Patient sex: M
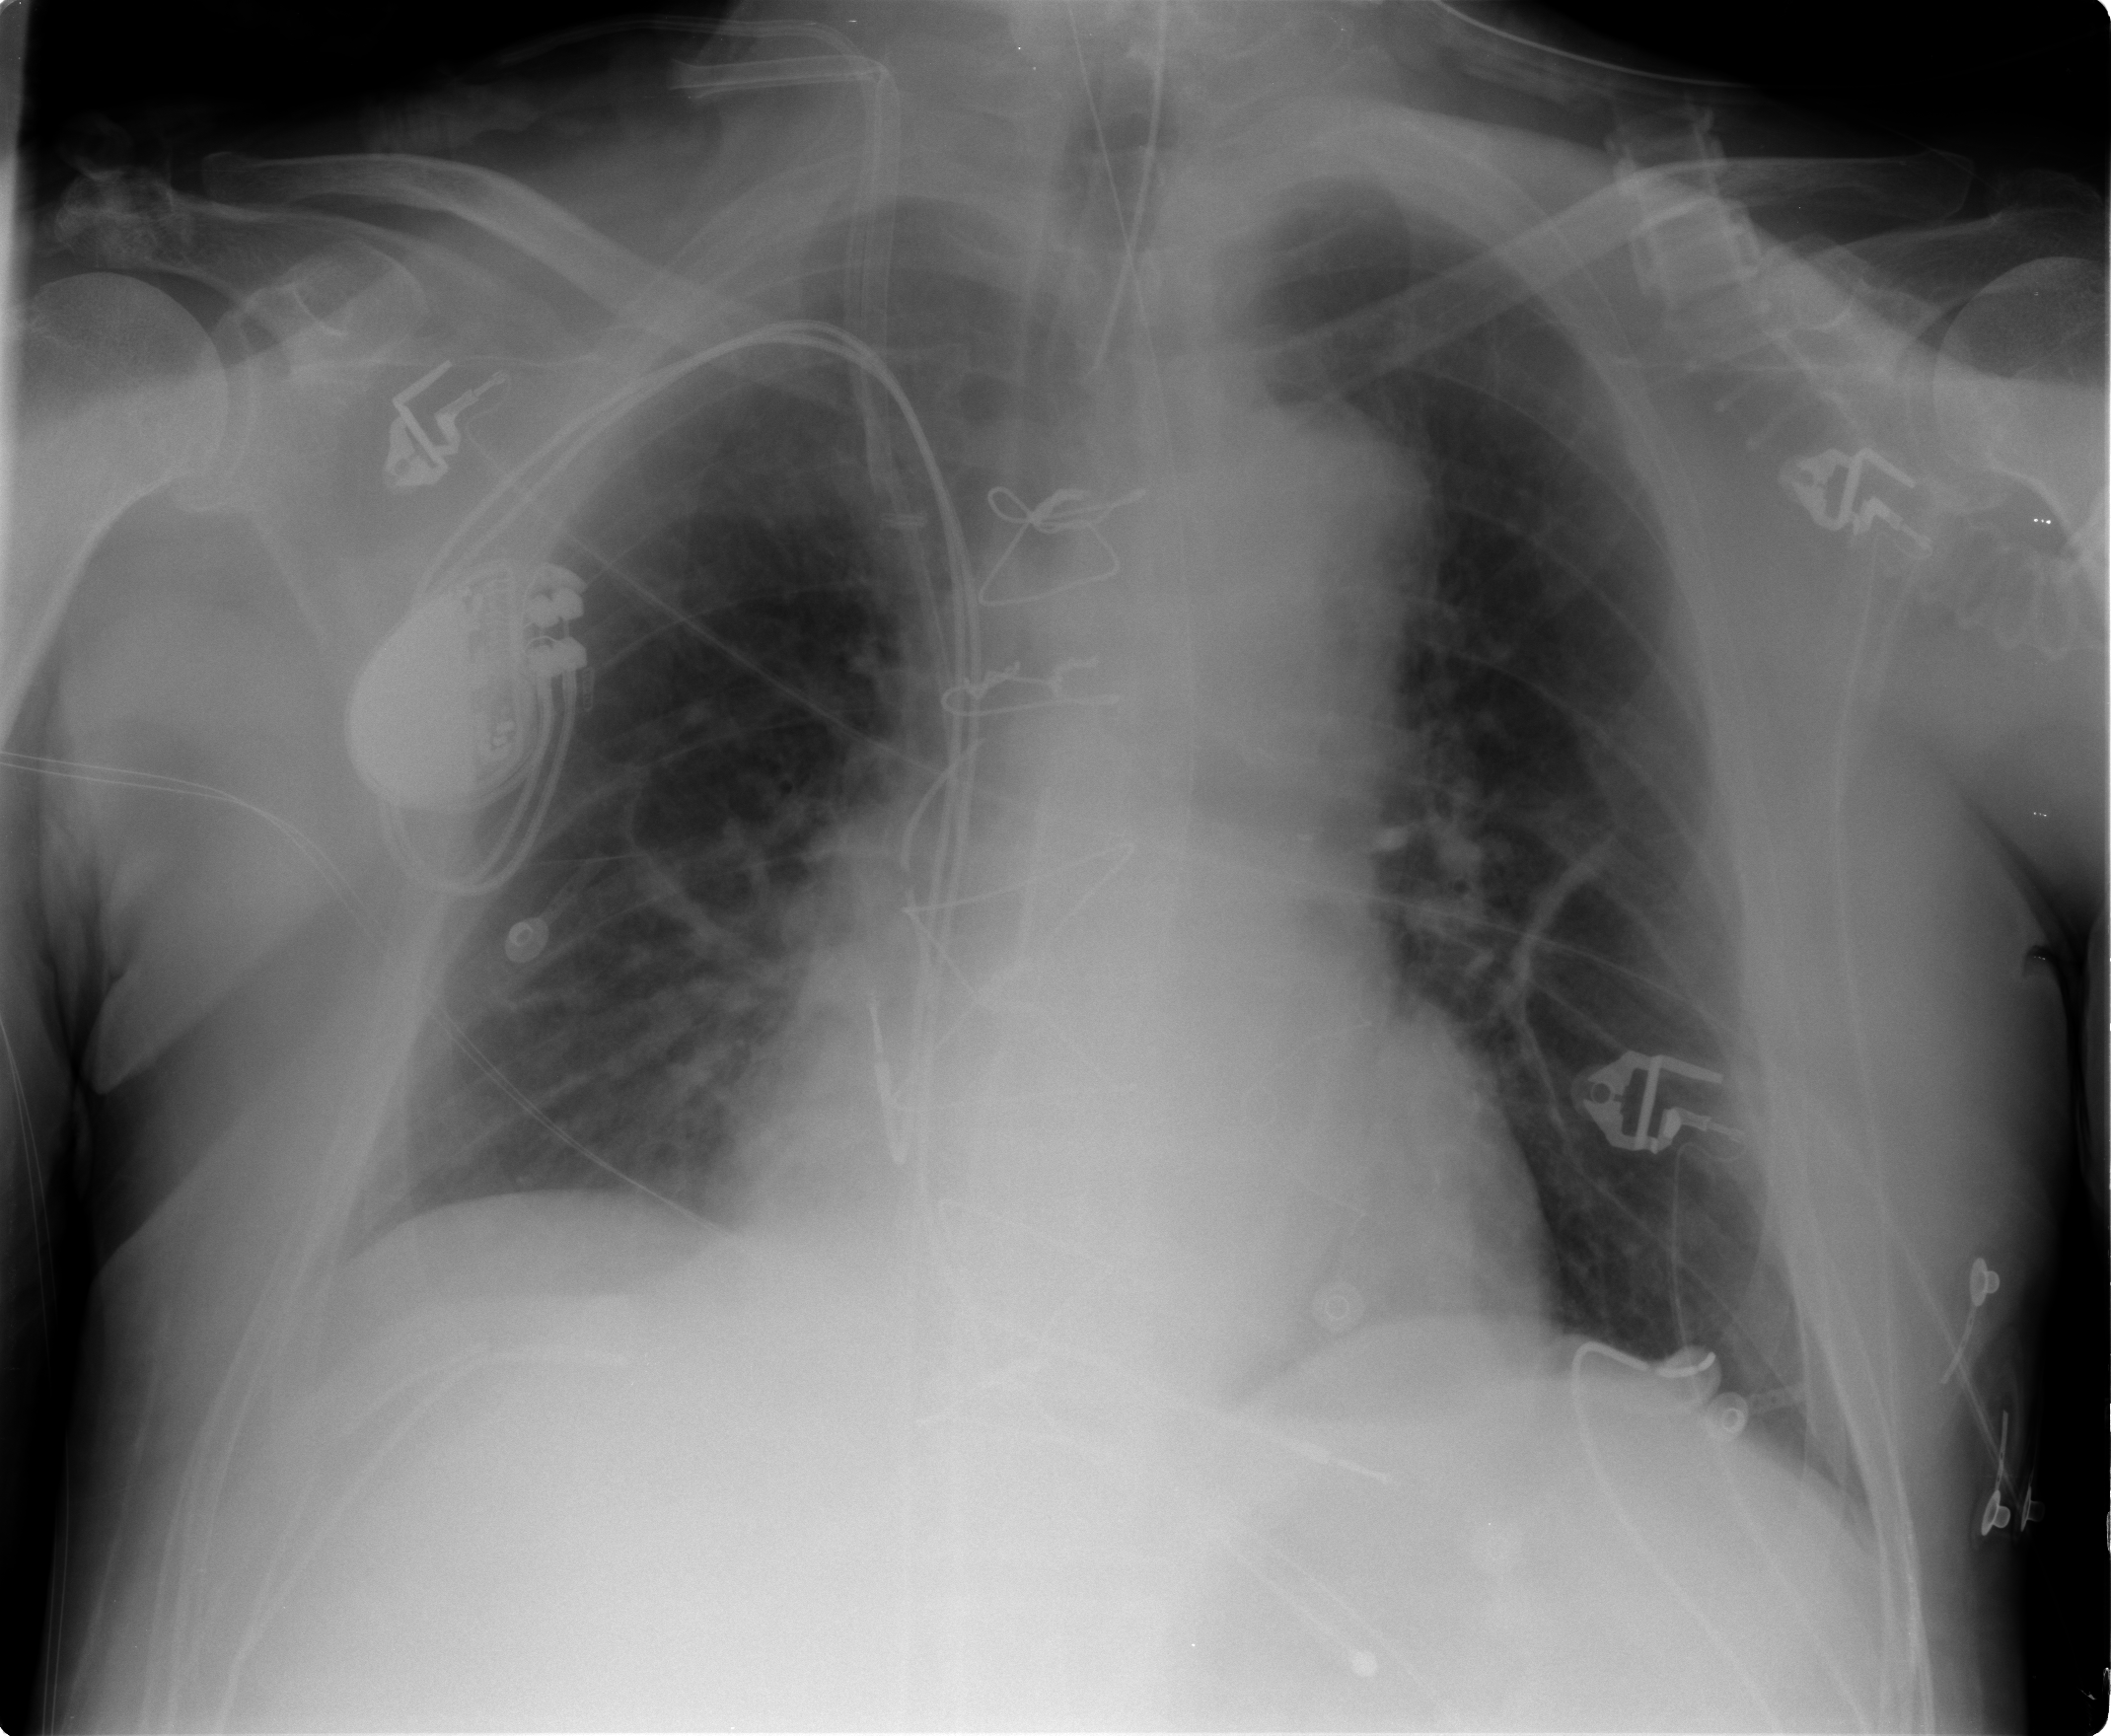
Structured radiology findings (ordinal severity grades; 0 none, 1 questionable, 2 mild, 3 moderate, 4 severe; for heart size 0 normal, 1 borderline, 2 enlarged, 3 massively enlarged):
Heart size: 2
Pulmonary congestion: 2
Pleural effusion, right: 0
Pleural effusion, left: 0
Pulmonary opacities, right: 0
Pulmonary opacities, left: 0
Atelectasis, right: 2
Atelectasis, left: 2